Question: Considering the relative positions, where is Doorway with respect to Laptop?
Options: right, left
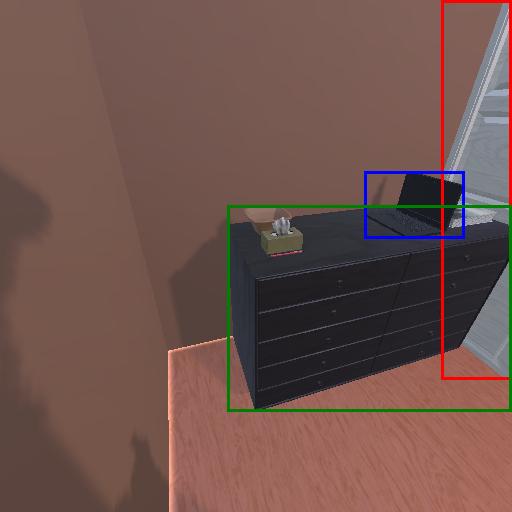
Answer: right